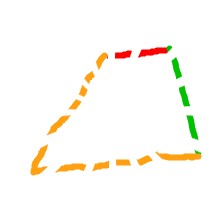
Shape: trapezoid